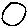
Label: circle